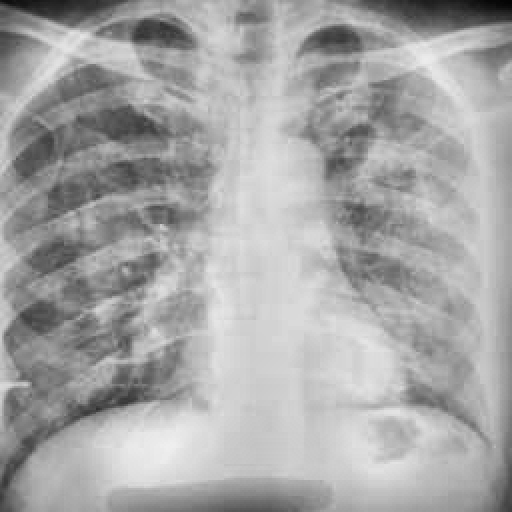
Finding: TUBERCULOSIS